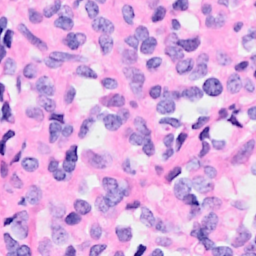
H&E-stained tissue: Breast